Question: I have three textboxes and one dropdown as shown in image below.Now on submit button click i have to check 16 cases by applying if-else blocks.Following is the code i am currently using:

'''
protected void btnsearch_Click(object sender, EventArgs e)
{
DateTime date = System.DateTime.Today;
string strdate = date.ToString("dd-MM-yy");
//Response.Write("class=" + drpclass.SelectedIndex + "tchrname=" + txt_tchrname.Text + "studentcode=" + txt_studentcode.Text + "date=" + strDTentered1);
if (drpclass.SelectedIndex != 0 && txt_tchrname.Text.Length == 0 && txt_studentcode.Text.Length == 0 && txtdatesearch.Text.Length == 0)
{
string studentcode = "%" + txt_studentcode.Text.ToString() + "%";
strwhere = " DATE_FORMAT(tblhomework.DateCreated,'%d-%m-%y')='" + strdate + "' and tblhomework.ClassCode='" + drpclass.SelectedItem.Value + "'";
lbl_norecord.Visible = false;
goto RC_sql;
}
else if (drpclass.SelectedIndex == 0 && txt_tchrname.Text.Length != 0 && txt_studentcode.Text.Length == 0 && txtdatesearch.Text.Length == 0)
{
//lbl_norecord.Visible = false;
classnorecord.Visible = false;
string studentcode = "%" + txt_studentcode.Text.ToString() + "%";
strwhere = " DATE_FORMAT(tblhomework.DateCreated,'%d-%m-%y')='" + strdate + "' and tblhomework.TshortCode='" + txt_tchrname.Text.ToString() + "'";
goto RC_sql;
}
else if (drpclass.SelectedIndex == 0 && txt_tchrname.Text.Length == 0 && txt_studentcode.Text.Length != 0 && txtdatesearch.Text.Length == 0)
{
//lbl_norecord.Visible = false;
classnorecord.Visible = false;
string studentcode = "%" + txt_studentcode.Text.ToString() + "%";
strwhere = " DATE_FORMAT(tblhomework.DateCreated,'%d-%m-%y')='" + strdate + "' and tblhomework.StudentsCode like'" + studentcode + "'";
goto RC_sql;
}
else if (drpclass.SelectedIndex == 0 && txt_tchrname.Text.Length == 0 && txt_studentcode.Text.Length == 0 && txtdatesearch.Text.Length != 0)
{
//lbl_norecord.Visible = false;
classnorecord.Visible = false;
DateTime DTentered1 = DateTime.ParseExact(txtdatesearch.Text, CalendarExtender1.Format, null);
//DateTime = CalendarExtender1.SelectedDate.Value;
string strDTentered1 = DTentered1.ToString("dd-MM-yy");
string studentcode = "%" + txt_studentcode.Text.ToString() + "%";
strwhere = " DATE_FORMAT(tblhomework.DateCreated,'%d-%m-%y')='" + strDTentered1 + "'";
goto RC_sql;
}
else if (drpclass.SelectedIndex != 0 && txt_tchrname.Text.Length != 0 && txt_studentcode.Text.Length == 0 && txtdatesearch.Text.Length == 0)
{
//lbl_norecord.Visible = false;
classnorecord.Visible = false;
string studentcode = "%" + txt_studentcode.Text.ToString() + "%";
strwhere = " DATE_FORMAT(tblhomework.DateCreated,'%d-%m-%y')='" + strdate + "' and tblhomework.TshortCode='" + txt_tchrname.Text.ToString() + "' and tblhomework.ClassCode='" + drpclass.SelectedItem.Value + "'";
goto RC_sql;
}
else if (drpclass.SelectedIndex != 0 && txt_tchrname.Text.Length == 0 && txt_studentcode.Text.Length != 0 && txtdatesearch.Text.Length == 0)
{
// lbl_norecord.Visible = false;
classnorecord.Visible = false;
string studentcode = "%" + txt_studentcode.Text.ToString() + "%";
strwhere = " DATE_FORMAT(tblhomework.DateCreated,'%d-%m-%y')='" + strdate + "' and tblhomework.ClassCode='" + drpclass.SelectedItem.Value + "' and tblhomework.StudentsCode like'" + studentcode + "'";
goto RC_sql;
}
else if (drpclass.SelectedIndex != 0 && txt_tchrname.Text.Length == 0 && txt_studentcode.Text.Length == 0 && txtdatesearch.Text.Length != 0)
{
//lbl_norecord.Visible = false;
classnorecord.Visible = false;
DateTime DTentered1 = DateTime.ParseExact(txtdatesearch.Text, CalendarExtender1.Format, null);
//DateTime = CalendarExtender1.SelectedDate.Value;
string strDTentered1 = DTentered1.ToString("dd-MM-yy");
string studentcode = "%" + txt_studentcode.Text.ToString() + "%";
strwhere = " DATE_FORMAT(tblhomework.DateCreated,'%d-%m-%y')='" + strDTentered1 + "' and tblhomework.ClassCode='" + drpclass.SelectedItem.Value + "'";
goto RC_sql;
}
else if (drpclass.SelectedIndex != 0 && txt_tchrname.Text.Length != 0 && txt_studentcode.Text.Length != 0 && txtdatesearch.Text.Length == 0)
{
//lbl_norecord.Visible = false;
classnorecord.Visible = false;
string studentcode = "%" + txt_studentcode.Text.ToString() + "%";
strwhere = " DATE_FORMAT(tblhomework.DateCreated,'%d-%m-%y')='" + strdate + "' and tblhomework.ClassCode='" + drpclass.SelectedItem.Value + "' and tblhomework.TshortCode='" + txt_tchrname.Text.ToString() + "' and tblhomework.StudentsCode like'" + studentcode + "'";
goto RC_sql;
}
else if (drpclass.SelectedIndex != 0 && txt_tchrname.Text.Length != 0 && txt_studentcode.Text.Length == 0 && txtdatesearch.Text.Length != 0)
{
//lbl_norecord.Visible = false;
classnorecord.Visible = false;
DateTime DTentered1 = DateTime.ParseExact(txtdatesearch.Text, CalendarExtender1.Format, null);
//DateTime = CalendarExtender1.SelectedDate.Value;
string strDTentered1 = DTentered1.ToString("dd-MM-yy");
string studentcode = "%" + txt_studentcode.Text.ToString() + "%";
strwhere = " DATE_FORMAT(tblhomework.DateCreated,'%d-%m-%y')='" + strDTentered1 + "' and tblhomework.ClassCode='" + drpclass.SelectedItem.Value + "' and tblhomework.TshortCode='" + txt_tchrname.Text.ToString() + "'";
goto RC_sql;
}
else if (drpclass.SelectedIndex == 0 && txt_tchrname.Text.Length != 0 && txt_studentcode.Text.Length != 0 && txtdatesearch.Text.Length != 0)
{
//lbl_norecord.Visible = false;
classnorecord.Visible = false;
DateTime DTentered1 = DateTime.ParseExact(txtdatesearch.Text, CalendarExtender1.Format, null);
//DateTime = CalendarExtender1.SelectedDate.Value;
string strDTentered1 = DTentered1.ToString("dd-MM-yy");
string studentcode = "%" + txt_studentcode.Text.ToString() + "%";
strwhere = " DATE_FORMAT(tblhomework.DateCreated,'%d-%m-%y')='" + strDTentered1 + "' and tblhomework.TshortCode='" + txt_tchrname.Text.ToString() + "' and tblhomework.StudentsCode like'" + studentcode + "'";
goto RC_sql;
}
else if (drpclass.SelectedIndex == 0 && txt_tchrname.Text.Length == 0 && txt_studentcode.Text.Length != 0 && txtdatesearch.Text.Length != 0)
{
// lbl_norecord.Visible = false;
classnorecord.Visible = false;
DateTime DTentered1 = DateTime.ParseExact(txtdatesearch.Text, CalendarExtender1.Format, null);
//DateTime = CalendarExtender1.SelectedDate.Value;
string strDTentered1 = DTentered1.ToString("dd-MM-yy");
string studentcode = "%" + txt_studentcode.Text.ToString() + "%";
strwhere = " DATE_FORMAT(tblhomework.DateCreated,'%d-%m-%y')='" + strDTentered1 + "' and tblhomework.StudentsCode like'" + studentcode + "'";
goto RC_sql;
}
else if (drpclass.SelectedIndex == 0 && txt_tchrname.Text.Length != 0 && txt_studentcode.Text.Length != 0 && txtdatesearch.Text.Length == 0)
{
// lbl_norecord.Visible = false;
classnorecord.Visible = false;
string studentcode = "%" + txt_studentcode.Text.ToString() + "%";
strwhere = " DATE_FORMAT(tblhomework.DateCreated,'%d-%m-%y')='" + strdate + "' and tblhomework.StudentsCode like'" + studentcode + "' and tblhomework.TshortCode='" + txt_tchrname.Text.ToString() + "'";
goto RC_sql;
}
else if (drpclass.SelectedIndex != 0 && txt_tchrname.Text.Length == 0 && txt_studentcode.Text.Length != 0 && txtdatesearch.Text.Length == 0)
{
// lbl_norecord.Visible = false;
classnorecord.Visible = false;
string studentcode = "%" + txt_studentcode.Text.ToString() + "%";
strwhere = " DATE_FORMAT(tblhomework.DateCreated,'%d-%m-%y')='" + strdate + "' and tblhomework.StudentsCode like'" + studentcode + "' and tblhomework.ClassCode='" + drpclass.SelectedItem.Value + "'";
goto RC_sql;
}
else if (drpclass.SelectedIndex == 0 && txt_tchrname.Text.Length != 0 && txt_studentcode.Text.Length == 0 && txtdatesearch.Text.Length != 0)
{
// lbl_norecord.Visible = false;
classnorecord.Visible = false;
DateTime DTentered1 = DateTime.ParseExact(txtdatesearch.Text, CalendarExtender1.Format, null);
//DateTime = CalendarExtender1.SelectedDate.Value;
string strDTentered1 = DTentered1.ToString("dd-MM-yy");
string studentcode = "%" + txt_studentcode.Text.ToString() + "%";
strwhere = " DATE_FORMAT(tblhomework.DateCreated,'%d-%m-%y')='" + strDTentered1 + "' and tblhomework.TshortCode='" + txt_tchrname.Text.ToString() + "'";
goto RC_sql;
}
else if (drpclass.SelectedIndex != 0 && txt_tchrname.Text.Length != 0 && txt_studentcode.Text.Length != 0 && txtdatesearch.Text.Length != 0)
{
//lbl_norecord.Visible = false;
classnorecord.Visible = false;
DateTime DTentered1 = DateTime.ParseExact(txtdatesearch.Text, CalendarExtender1.Format, null);
//DateTime = CalendarExtender1.SelectedDate.Value;
string strDTentered1 = DTentered1.ToString("dd-MM-yy");
string studentcode = "%" + txt_studentcode.Text.ToString() + "%";
strwhere = " DATE_FORMAT(tblhomework.DateCreated,'%d-%m-%y')='" + strDTentered1 + "' and tblhomework.TshortCode='" + txt_tchrname.Text.ToString() + "' and tblhomework.StudentsCode like'" + studentcode + "' and tblhomework.ClassCode='" + drpclass.SelectedItem.Value + "'";
goto RC_sql;
}
else if (drpclass.SelectedIndex != 0 && txt_tchrname.Text.Length == 0 && txt_studentcode.Text.Length != 0 && txtdatesearch.Text.Length != 0)
{
// lbl_norecord.Visible = false;
classnorecord.Visible = false;
DateTime DTentered1 = DateTime.ParseExact(txtdatesearch.Text, CalendarExtender1.Format, null);
//DateTime = CalendarExtender1.SelectedDate.Value;
string strDTentered1 = DTentered1.ToString("dd-MM-yy");
string studentcode = "%" + txt_studentcode.Text.ToString() + "%";
strwhere = " DATE_FORMAT(tblhomework.DateCreated,'%d-%m-%y')='" + strDTentered1 + "' and tblhomework.StudentsCode like'" + studentcode + "' and tblhomework.ClassCode='" + drpclass.SelectedItem.Value + "'";
goto RC_sql;
}
//else if (drpclass.SelectedIndex == 0 && txt_tchrname.Text.Length == 0 && txt_studentcode.Text.Length == 0 && txtdatesearch.Text.Length == 0)
//{
// //DateTime DTentered1 = DateTime.ParseExact(txtdatesearch.Text, CalendarExtender1.Format, null);
// ////DateTime = CalendarExtender1.SelectedDate.Value;
// //string strDTentered1 = DTentered1.ToString("dd-MM-yy");
// //string studentcode = "%" + txt_studentcode.Text.ToString() + "%";
// //strwhere = " DATE_FORMAT(tblhomework.DateCreated,'%d-%m-%y')='" + strDTentered1 + "' and tblhomework.StudentsCode like'" + studentcode + "' and tblhomework.ClassCode='" + drpclass.SelectedItem.Value + "'";
// Page.ClientScript.RegisterStartupScript(this.GetType(), Guid.NewGuid().ToString(), "<script language=JavaScript>alert('Please fill atleast one field ');</script>");
//}
else
//{
// lbl_norecord.Text = "Please fill atleast one Field";
// lbl_norecord.Visible = true;
{
classalert.Visible = true;
classnorecord.Visible = false;
classnorecordtoday.Visible = false;
grdhomework.Visible = false;
goto RC_EXIT;
}
RC_sql:
sqlsearch = "SELECT tblhomework.ID,tblteacher.TEACHERNAME,tblclass.CLASSNAME,tblhomework.Title,tblhomework.HomeworkDetail,tblhomework.StudentsCode FROM tblhomework" +
" join tblclass on tblclass.CLASSCODE=tblhomework.ClassCode join tblteacher on tblteacher.TSHORTNAME=tblhomework.Tshortcode where " + strwhere;
ds = obj.openDataset(sqlsearch, Session["SCHOOLCODE"].ToString());
if (ds.Tables[0].Rows.Count == 0)
{
//lbl_norecord.Text = "Record Not Found";
//lbl_norecord.Visible = true; grdhomework.Visible = false;
classnorecord.Visible = true;
classnorecordtoday.Visible = false;
classalert.Visible = false;
}
else
{
grdhomework.Visible = true;
grdhomework.DataSource = ds;
grdhomework.DataBind();
blankdata();
classnorecord.Visible = false;
classnorecordtoday.Visible = false;
classalert.Visible = false;
}
RC_EXIT:
Response.Write("");
}
'''
Now i want some way where i dont have to make so many if else conditions.Because if-else conditions increases as no of textboxes increases.
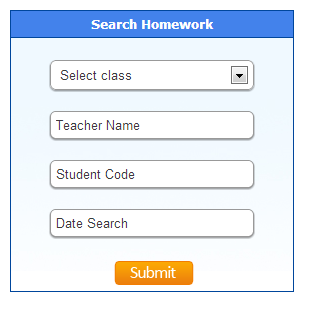
Answer: You can write in following fashion:
'''
String drpClassString = ""
If(drpclass.SelectedIndex != 0)
{
drpString = " and tblhomework.ClassCode='" + drpclass.SelectedItem.Value + "'"
}
String thrNameString = "";
if(txt_tchrname.Text.Length != 0)
{
thrNameString = " and tblhomework.TshortCode='" + txt_tchrname.Text.ToString() + "'"
}
String dateString = ""
if( txtdatesearch.Text.Length != 0)
{
dateString =" and DATE_FORMAT(tblhomework.DateCreated,'%d-%m-%y')='" + strDTentered1 + "'"
}
String sqlsearch = "SELECT tblhomework.ID,tblteacher.TEACHERNAME,tblclass.CLASSNAME,tblhomework.Title,tblhomework.HomeworkDetail,tblhomework.StudentsCode FROM tblhomework" +
" join tblclass on tblclass.CLASSCODE=tblhomework.ClassCode join tblteacher on tblteacher.TSHORTNAME=tblhomework.Tshortcode where 1 = 1" + drpClassString + thrNameString +dateString;
'''
hope this helps.